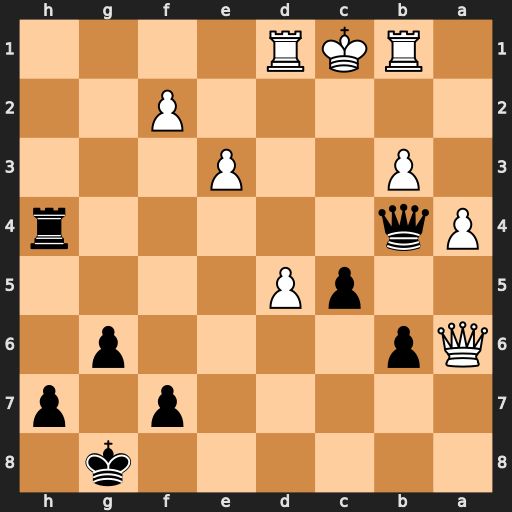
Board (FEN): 6k1/5p1p/Qp4p1/2pP4/Pq5r/1P2P3/5P2/1RKR4
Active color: b
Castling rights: -
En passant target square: -
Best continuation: Qc3#